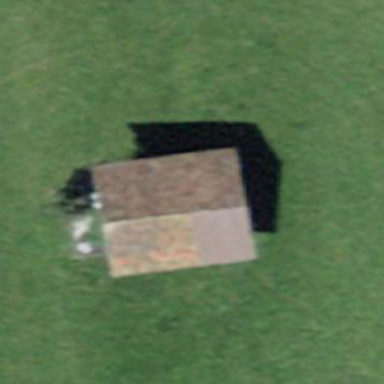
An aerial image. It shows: Barn.